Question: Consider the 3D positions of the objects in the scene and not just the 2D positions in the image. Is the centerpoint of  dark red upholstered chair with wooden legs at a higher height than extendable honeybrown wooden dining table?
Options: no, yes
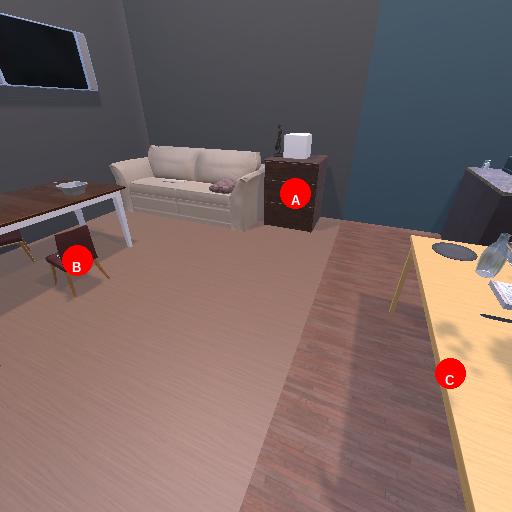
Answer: no